Question: I'm using <URL>.
Edit: Is there a way to have it render properly in Firefox? Or do I have to choose another style of typeface?
Here is an example (FF on top, chrome on bottom):
.
I am using @font-face in my CSS.
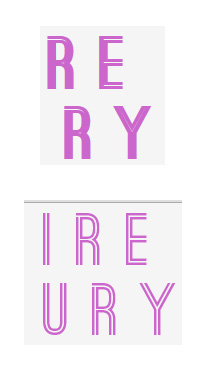
Answer: Are you perhaps not declaring this as a bold font in your @font-face rule, causing synthetic bolding to be applied? Make sure the @font-face rule has 'font-weight: bold' in it.
Also make sure that Firefox is not zoomed to a non-unit zoom on that page.
Past that, it's hard to say without seeing the actual site involved...